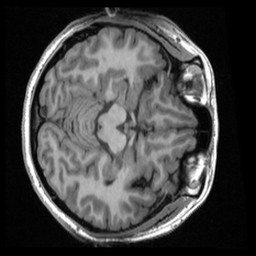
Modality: T1w
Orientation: axial
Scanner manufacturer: ge
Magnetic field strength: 3 T
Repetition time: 0.007656 s
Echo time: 0.002936 s